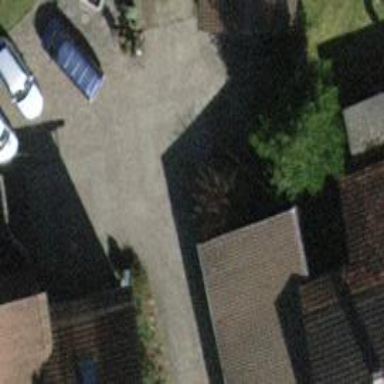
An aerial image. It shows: Driveway made of paving stones.